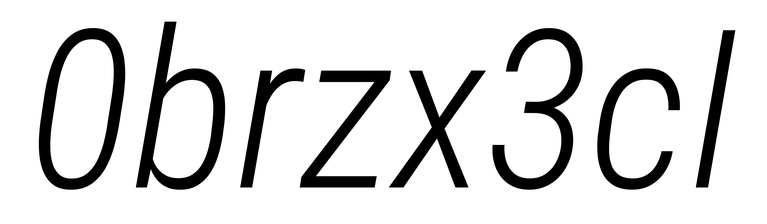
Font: Roboto-Italic_Condensed_Light_Italic